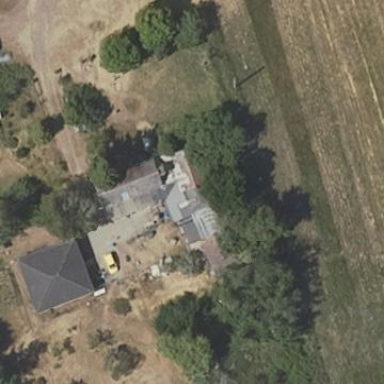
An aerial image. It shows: Shed building.